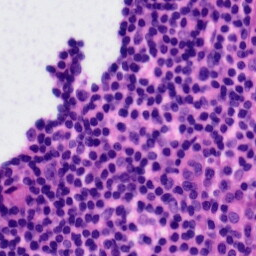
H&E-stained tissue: Tonsil